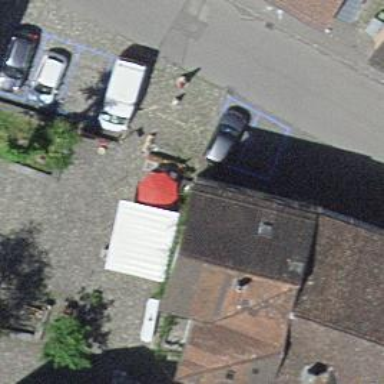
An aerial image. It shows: Cafe.